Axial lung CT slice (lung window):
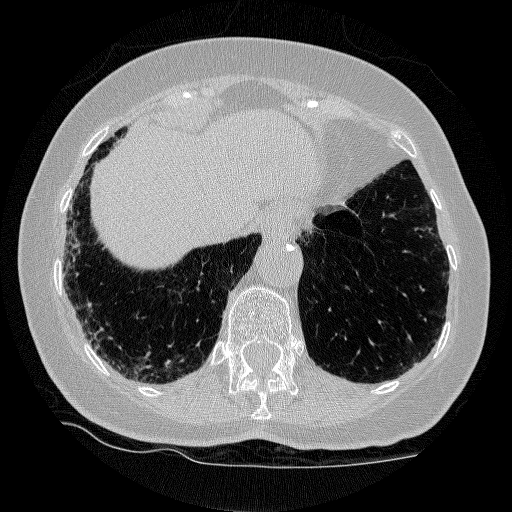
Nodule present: no